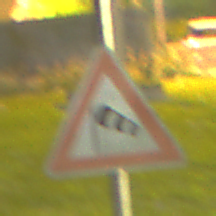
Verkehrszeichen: SeitenwindVonLinks
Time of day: Night
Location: Outdoor (Urban)
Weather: PartlyCloudy
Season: NotSpecified
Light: Artificial